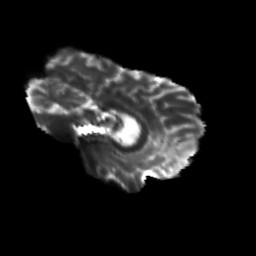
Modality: T2w
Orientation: sagittal
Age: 36
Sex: male
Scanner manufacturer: siemens
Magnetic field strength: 3 T
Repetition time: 3.5 s
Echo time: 0.104 s